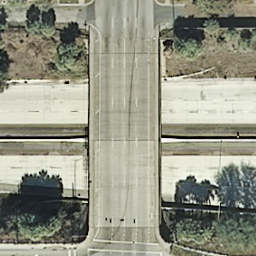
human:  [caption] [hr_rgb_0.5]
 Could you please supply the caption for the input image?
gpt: An overpass with a road go across another two roads vertically .

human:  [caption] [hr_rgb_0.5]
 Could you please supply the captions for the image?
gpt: A road go across another roads vertically with no cars on the roads .

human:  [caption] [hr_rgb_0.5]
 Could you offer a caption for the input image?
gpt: An overpass with a road go across another two roads vertically with some plants surounded the roads .

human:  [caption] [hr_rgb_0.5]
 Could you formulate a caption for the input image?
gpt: An overpass with a road go across another two roads vertically with no cars on the roads .

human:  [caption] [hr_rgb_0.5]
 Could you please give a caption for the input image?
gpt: A road go across another roads with no cars on the roads and surrounded by plants .